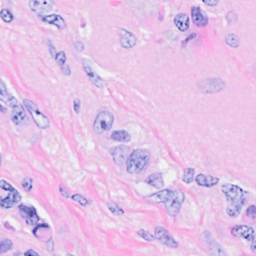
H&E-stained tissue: Breast